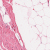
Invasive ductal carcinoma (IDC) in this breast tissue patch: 0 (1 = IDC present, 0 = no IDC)